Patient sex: M
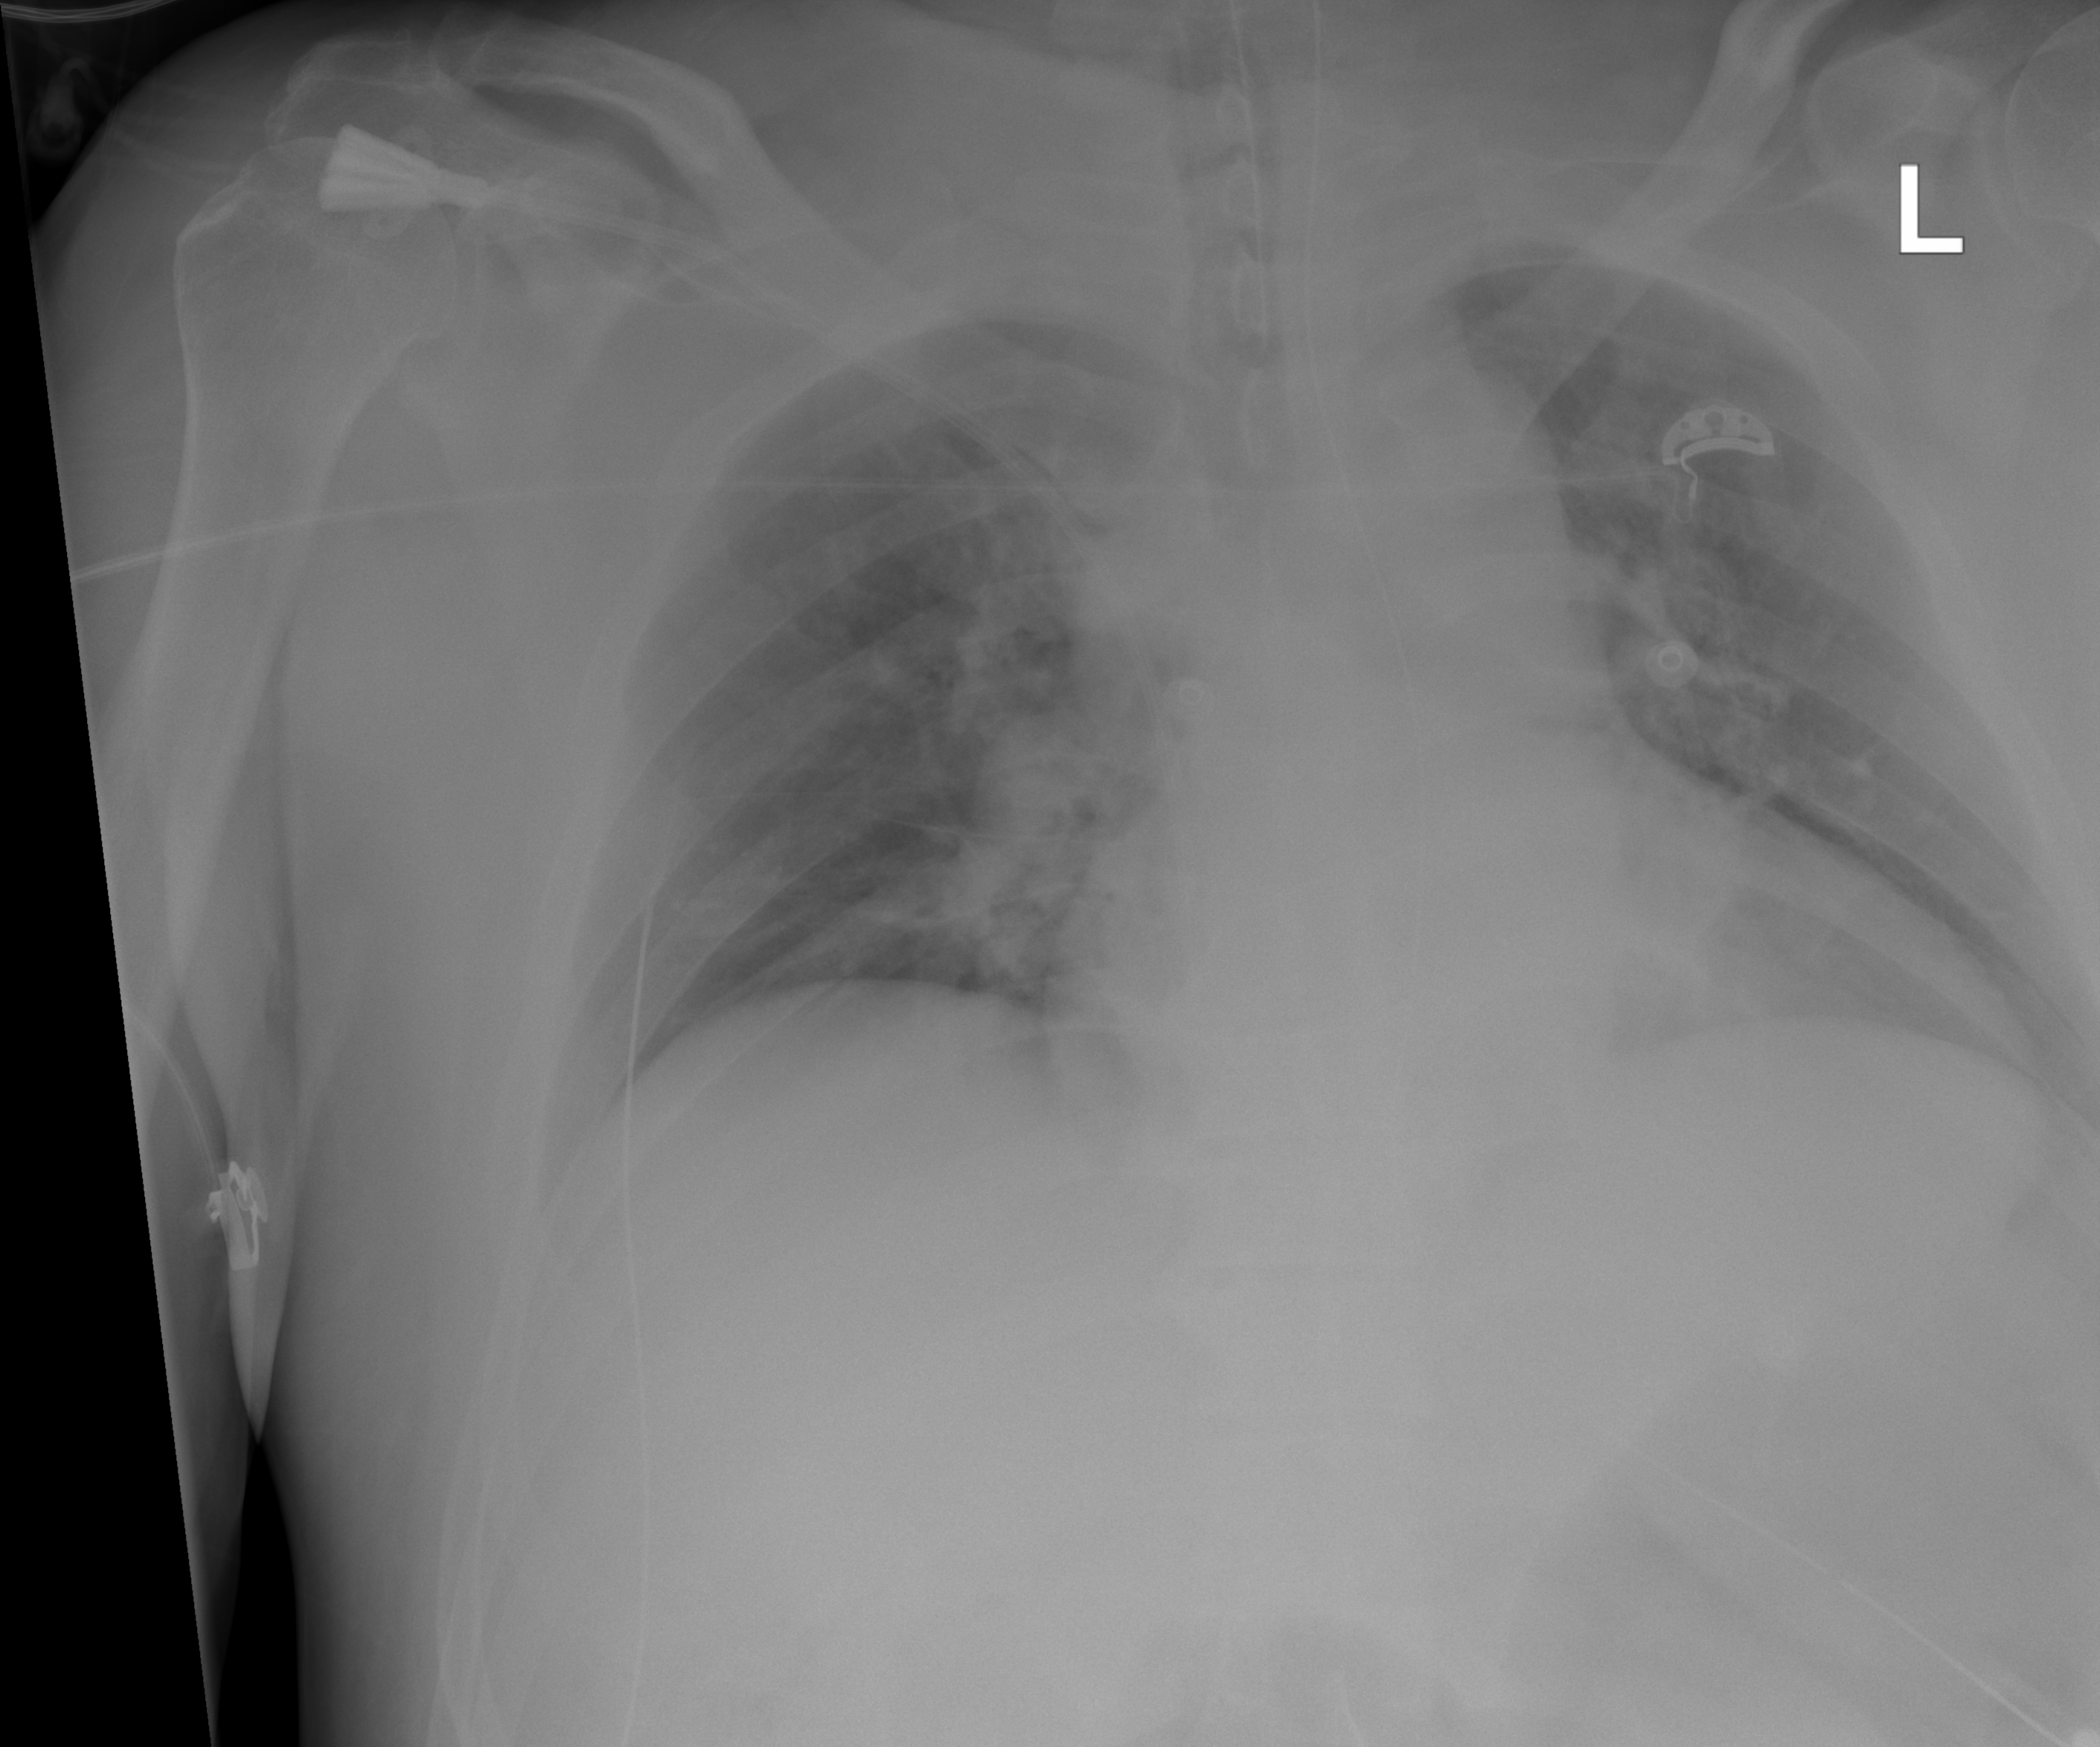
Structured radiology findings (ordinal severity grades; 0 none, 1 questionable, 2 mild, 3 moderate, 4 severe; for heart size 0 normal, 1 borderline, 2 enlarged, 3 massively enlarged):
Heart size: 2
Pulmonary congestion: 3
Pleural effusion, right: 0
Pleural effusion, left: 0
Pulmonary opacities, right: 2
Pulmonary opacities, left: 2
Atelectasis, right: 2
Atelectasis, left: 2